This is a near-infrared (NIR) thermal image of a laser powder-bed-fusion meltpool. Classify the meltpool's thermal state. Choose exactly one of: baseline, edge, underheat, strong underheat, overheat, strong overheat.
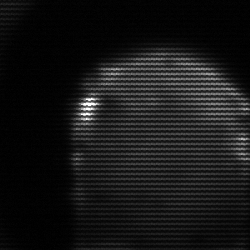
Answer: edge